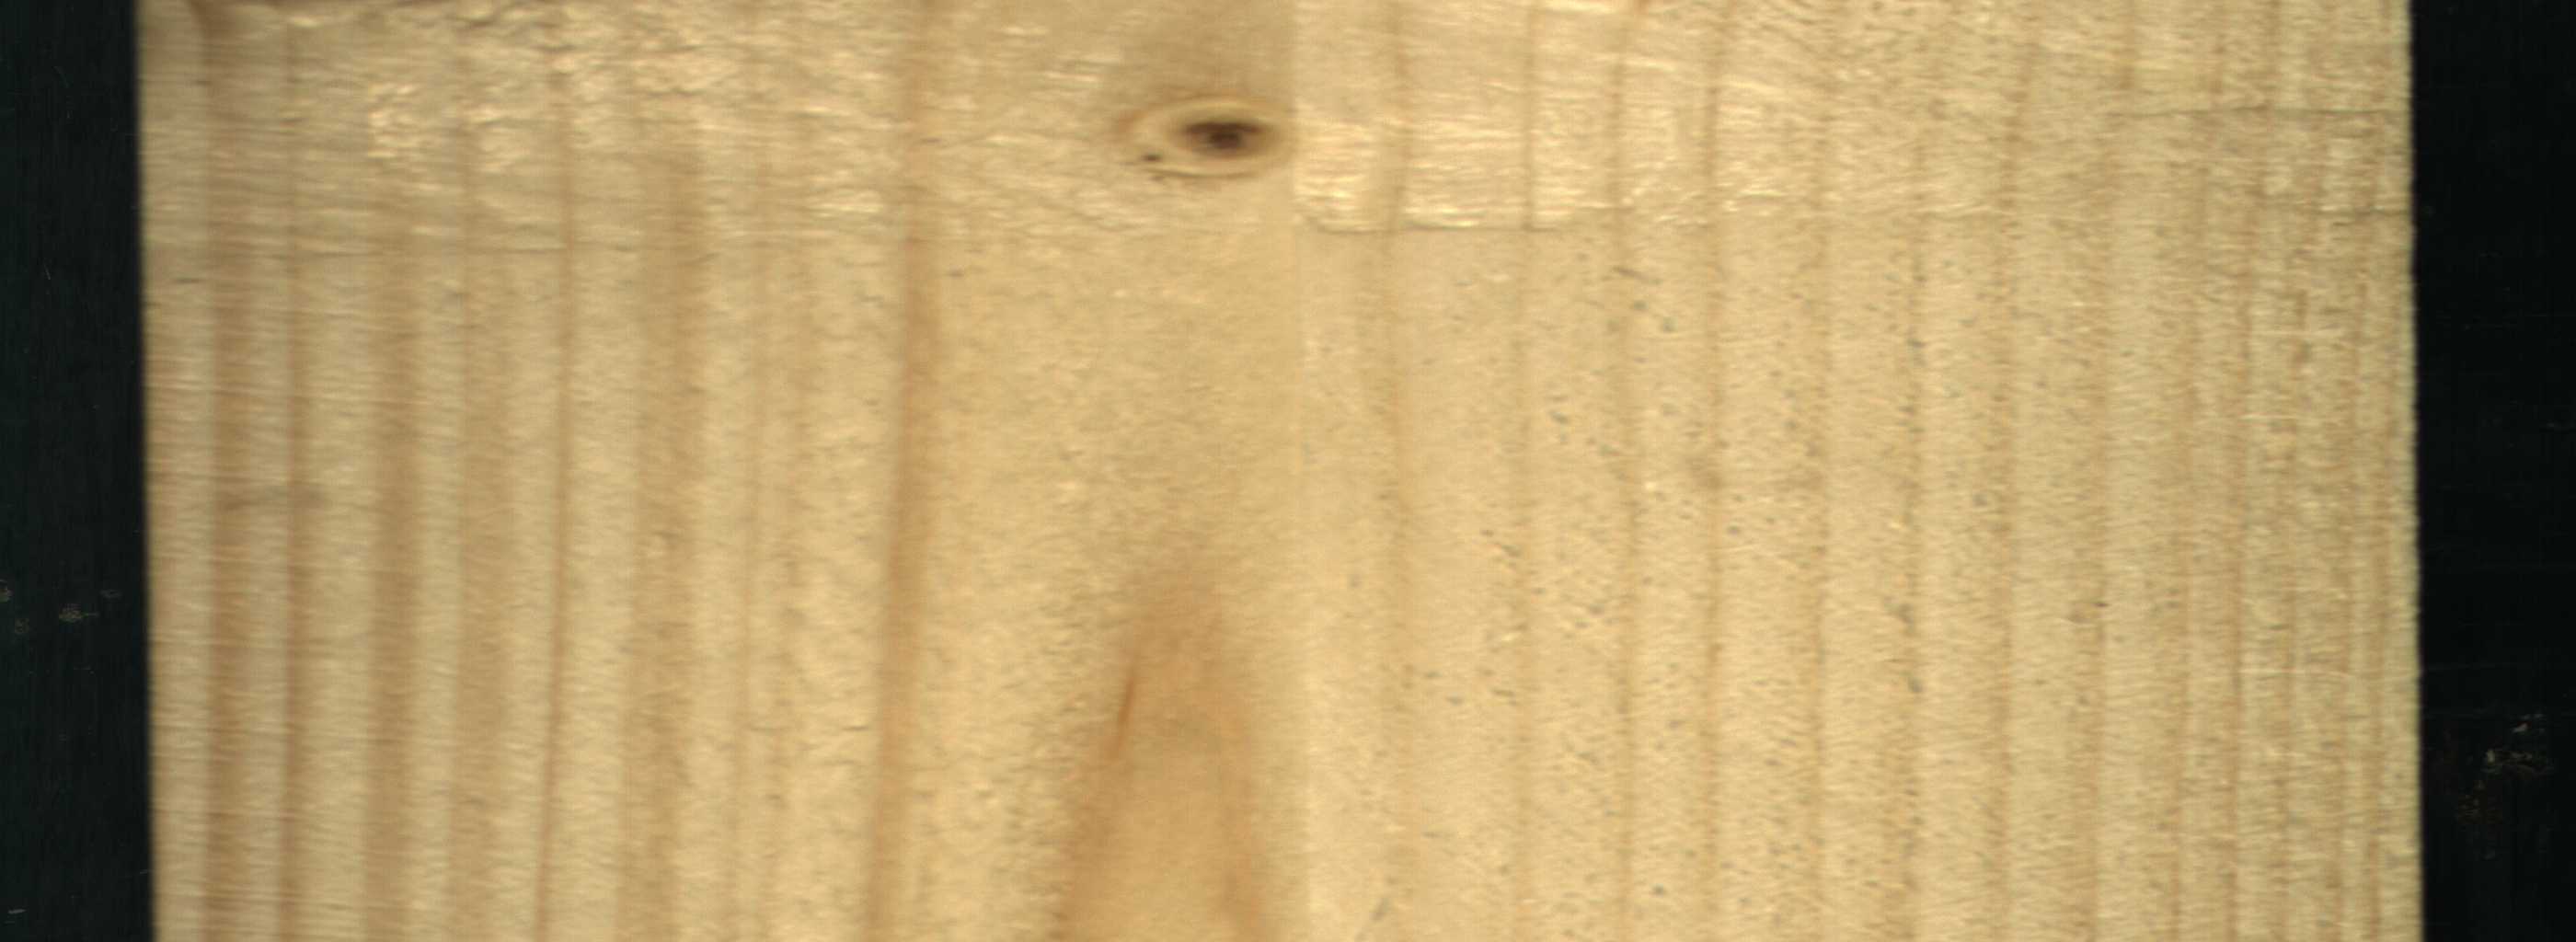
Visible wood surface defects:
Live_Knot